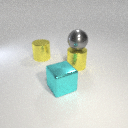
large cyan metal cube in front of large yellow metal cylinder